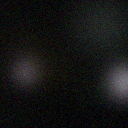
Screen state: off